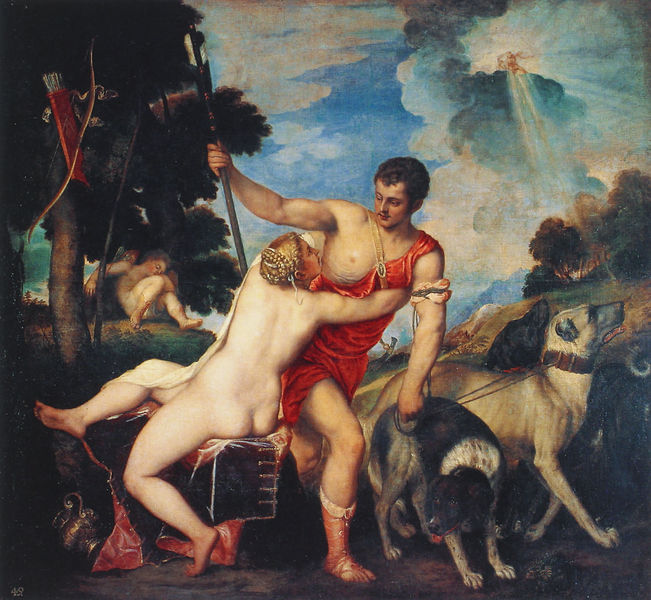
Titel: Venus und Adonis
Künstler: Tizian
Institution: Madrid, Museo del Prado
Schlagwörter: akt, baum, blau, fuß, gemälde, himmel, mann, nackt, wolken, bäume, frau, frisur, haar, licht, rücken, schmuck, hund, hunde, rot, wolke, tod, sonne, mantel, paar, perlen, wald, engel, krug, vase, bein, hintern, liebe, umarmung, bogen, halsband, leine, lanze, woken, erotik, umarmen, gefäß, antike, strahlen, stiefel, jagd, römer, toga, krieger, eros, venus, pike, speer, amor, mars, köcher, pfeil, artemis, diana, pfeile, sonnen, griechische mythologie, adonis, frauu, nuda, po, sonne strahlen, hinde